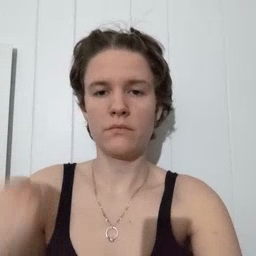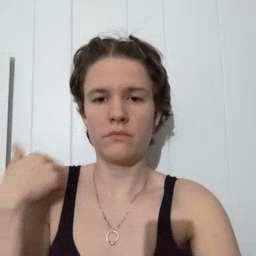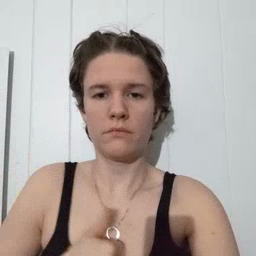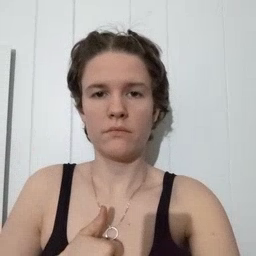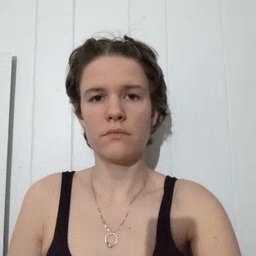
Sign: jacket